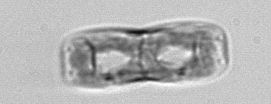
Label: pennate_morphotype1